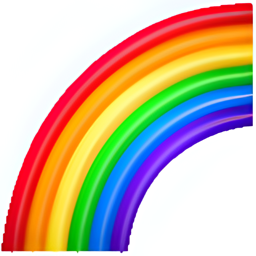
Name: rainbow
Emoji: 🌈
Group: Travel & Places
Sub-group: sky & weather